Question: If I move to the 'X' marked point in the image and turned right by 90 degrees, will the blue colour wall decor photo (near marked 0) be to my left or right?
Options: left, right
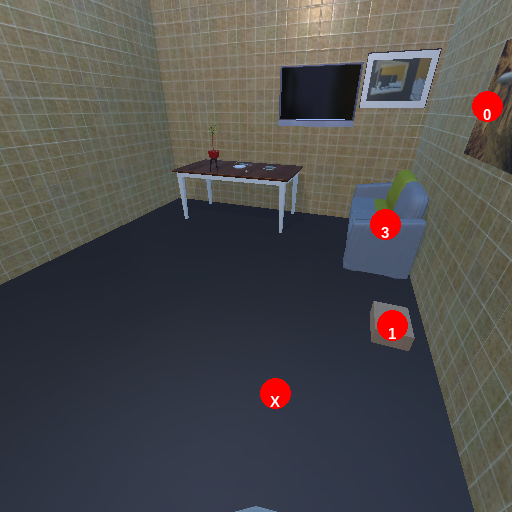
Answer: left